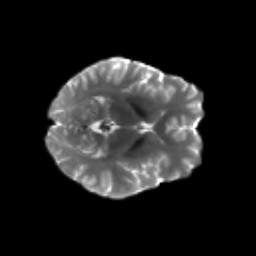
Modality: T2w
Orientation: axial
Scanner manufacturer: siemens
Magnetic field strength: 3 T
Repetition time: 4.16 s
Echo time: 0.0806 s